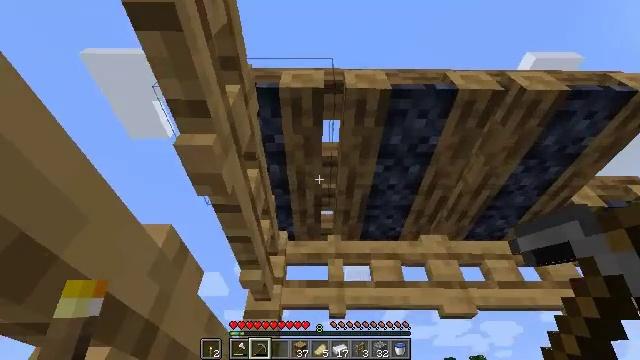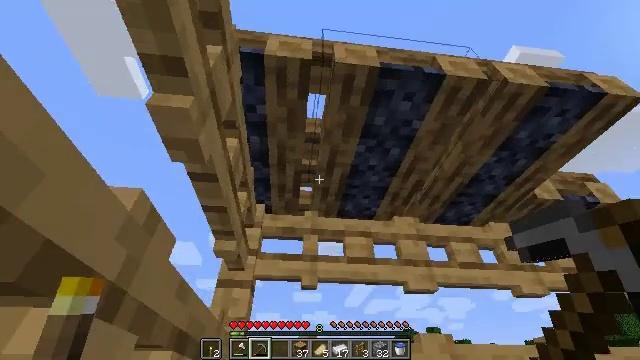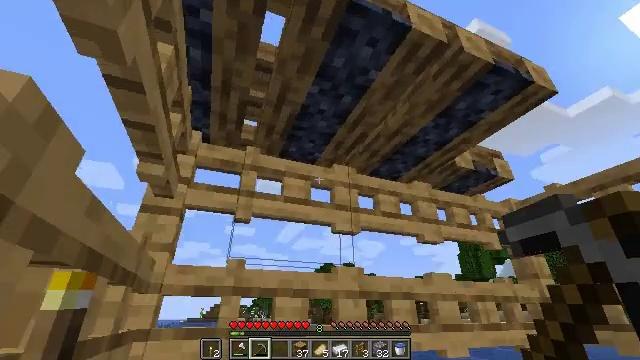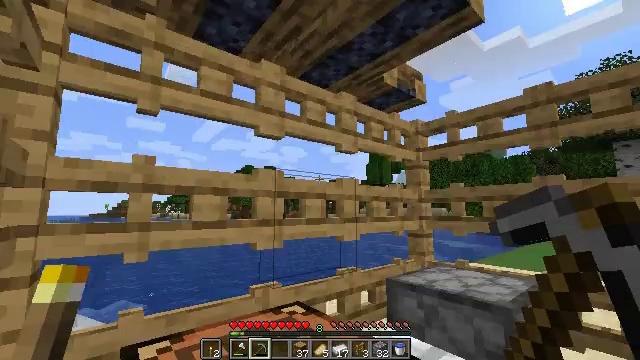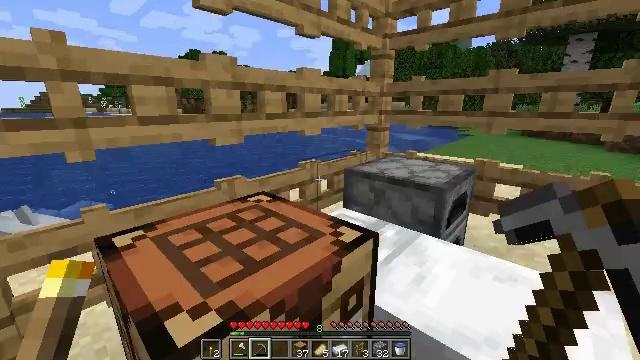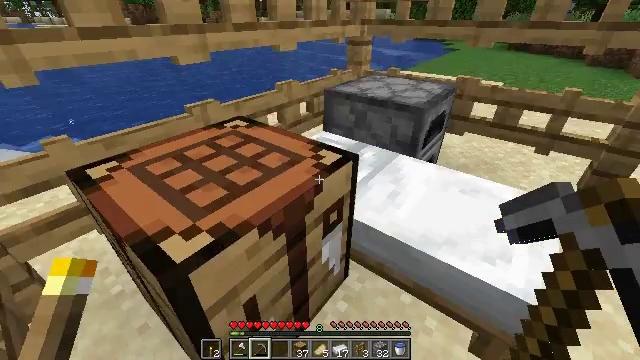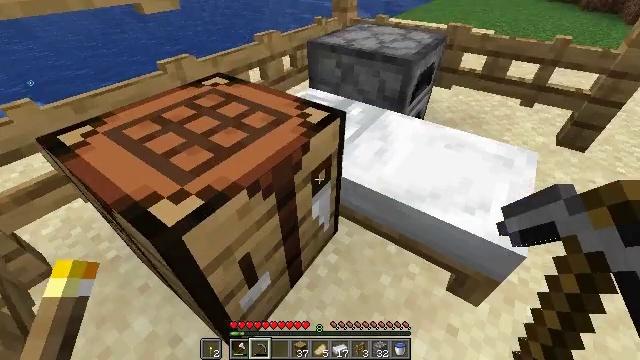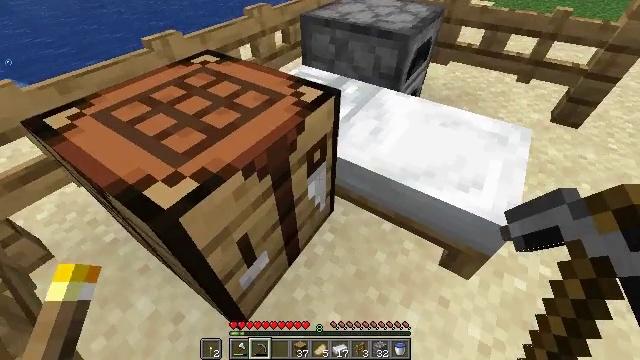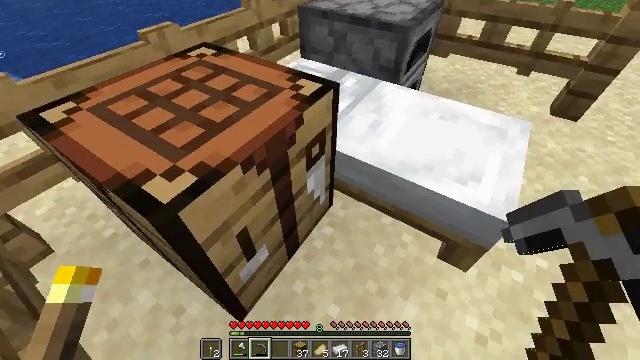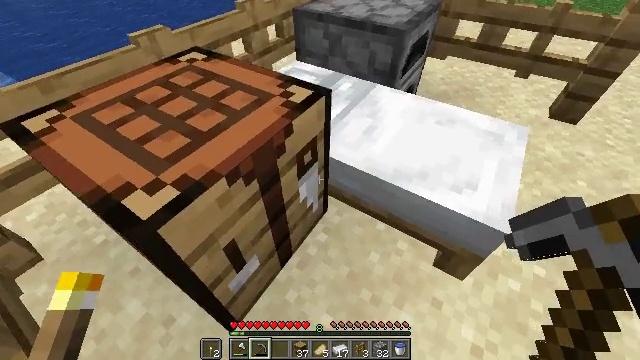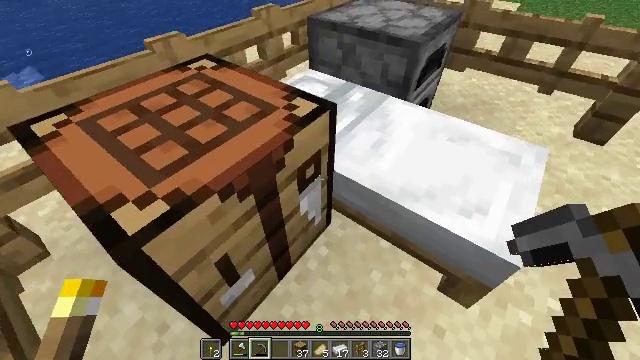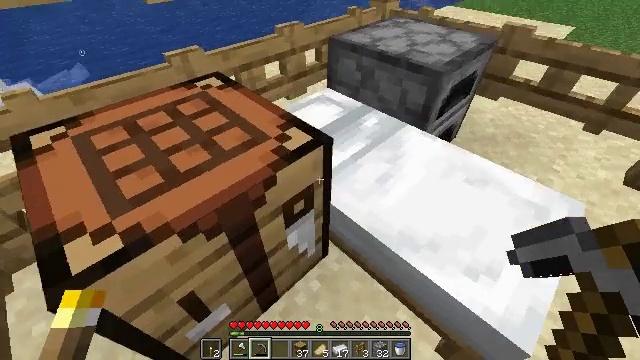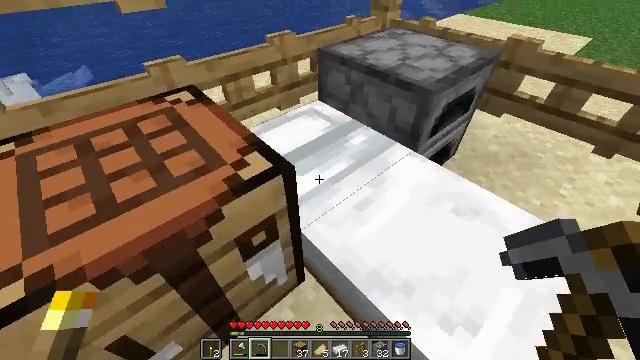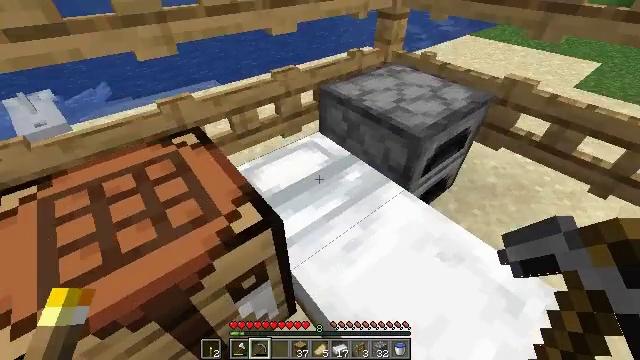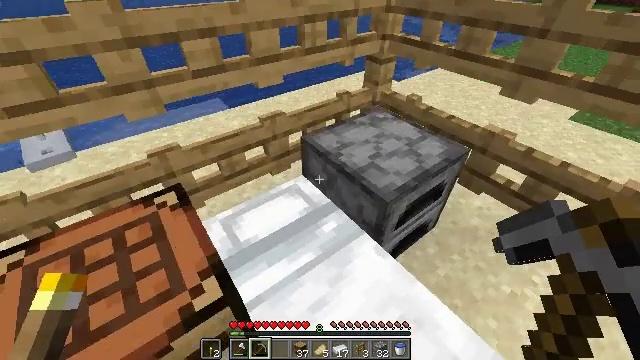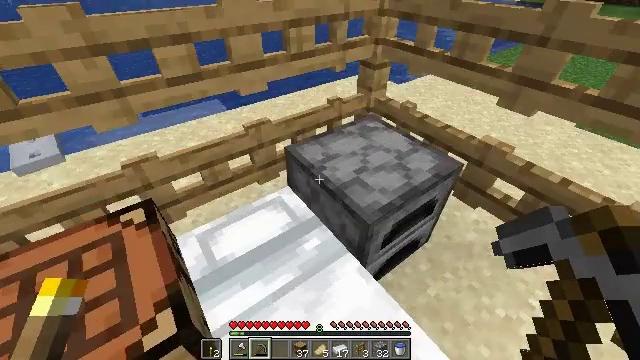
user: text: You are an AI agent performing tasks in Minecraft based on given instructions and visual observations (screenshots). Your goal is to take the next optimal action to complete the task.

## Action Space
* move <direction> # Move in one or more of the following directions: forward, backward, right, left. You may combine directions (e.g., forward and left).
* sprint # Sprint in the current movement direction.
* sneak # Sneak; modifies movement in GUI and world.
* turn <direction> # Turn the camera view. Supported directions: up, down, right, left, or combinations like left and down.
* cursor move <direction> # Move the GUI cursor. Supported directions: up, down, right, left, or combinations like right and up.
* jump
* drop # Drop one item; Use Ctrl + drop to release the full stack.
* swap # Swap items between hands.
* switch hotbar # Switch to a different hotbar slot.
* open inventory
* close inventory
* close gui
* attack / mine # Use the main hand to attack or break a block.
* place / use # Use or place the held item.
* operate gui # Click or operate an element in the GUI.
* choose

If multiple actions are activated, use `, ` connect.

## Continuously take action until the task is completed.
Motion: motion action
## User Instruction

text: Create oak planks using an oak log.
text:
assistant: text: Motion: turn right and down
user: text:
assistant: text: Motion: turn right and down
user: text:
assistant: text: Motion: turn right and down
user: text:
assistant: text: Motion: turn right and down
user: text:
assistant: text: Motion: turn right and down
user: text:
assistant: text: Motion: turn right and down
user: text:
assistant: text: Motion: turn right and down
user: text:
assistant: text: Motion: turn down
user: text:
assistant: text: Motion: move forward and move right
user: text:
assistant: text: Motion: move forward and move right, turn left
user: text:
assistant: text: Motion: move forward and move right, turn left and up
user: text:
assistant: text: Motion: move forward and move right, turn left
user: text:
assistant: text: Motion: move forward and move right, turn left and up
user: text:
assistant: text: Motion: move forward and move right, turn left and up
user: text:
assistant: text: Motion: move forward and move right, turn left
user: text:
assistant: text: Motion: move forward and move right
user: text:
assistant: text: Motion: move forward and move right
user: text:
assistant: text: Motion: move right, turn left and down
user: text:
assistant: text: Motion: turn left and down
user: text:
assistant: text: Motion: turn left and down
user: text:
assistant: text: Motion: turn left
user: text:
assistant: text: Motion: turn left
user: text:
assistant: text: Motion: no_op
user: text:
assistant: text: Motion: move left
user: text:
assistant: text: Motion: move left, turn up
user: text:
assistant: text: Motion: move left, turn right and up
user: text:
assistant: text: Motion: move left, turn right and up
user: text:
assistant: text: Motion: turn right and up
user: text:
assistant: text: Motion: turn right and up
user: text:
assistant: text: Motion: turn right and up